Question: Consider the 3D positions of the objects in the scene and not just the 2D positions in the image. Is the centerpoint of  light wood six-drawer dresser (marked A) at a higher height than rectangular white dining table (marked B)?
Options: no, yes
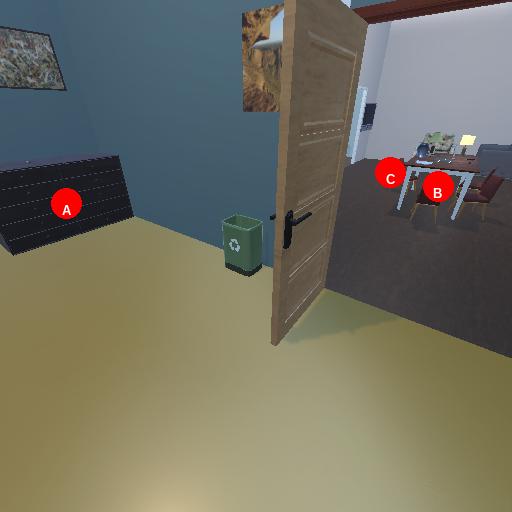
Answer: no